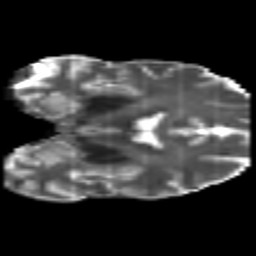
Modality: T2w
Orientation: coronal
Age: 45
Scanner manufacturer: philips
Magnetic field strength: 3 T
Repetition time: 8.6 s
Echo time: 0.127 s